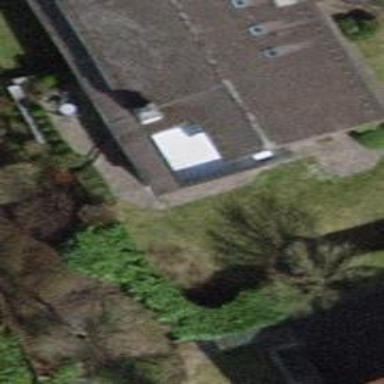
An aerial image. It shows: Detached building.